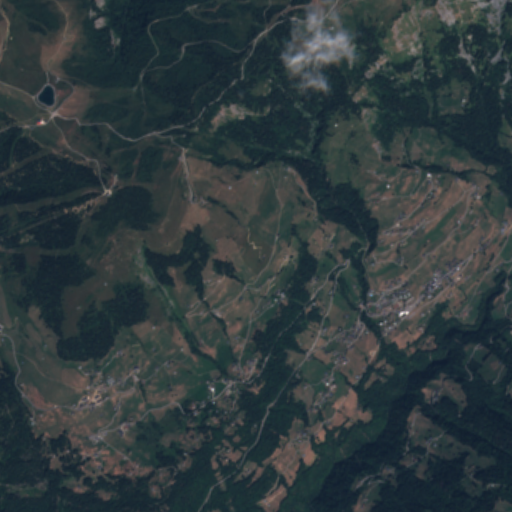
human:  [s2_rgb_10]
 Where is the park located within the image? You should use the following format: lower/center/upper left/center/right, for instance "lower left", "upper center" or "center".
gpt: The park is located in the center right of the image.
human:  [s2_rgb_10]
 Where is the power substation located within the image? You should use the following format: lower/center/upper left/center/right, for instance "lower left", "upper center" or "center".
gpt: The power substation is located in the lower center of the image.
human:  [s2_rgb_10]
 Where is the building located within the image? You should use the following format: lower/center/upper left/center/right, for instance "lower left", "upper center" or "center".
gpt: There is no building in the image.